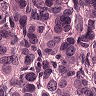
Metastatic tissue present: yes